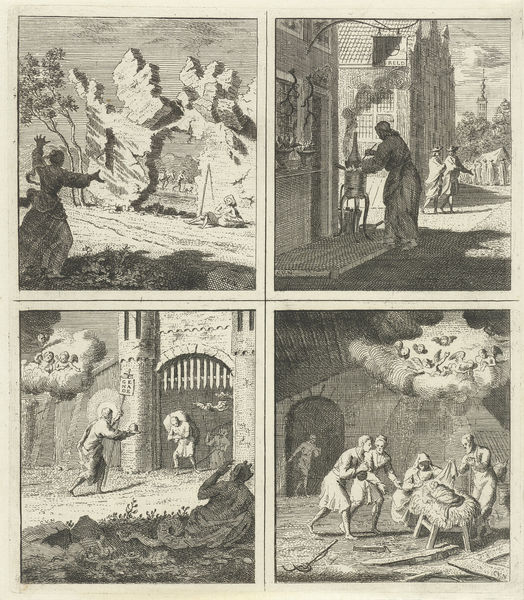
Titel: Voorzichtigheid is de moeder van de wijsheid / Apotheek / Christus biedt genade en vrijheid aan / Geboorte van Christus
Künstler: Cornelis van Noorde
Standort: Amsterdam
Institution: Rijksmuseum
Schlagwörter: christ, gravure, porte, nuage, chateau, papier, ange, anges, histoire, miracle, feu, dieu, jesus, saint, livre, bible, religion, catholique, esprit, testament, nativité, gravures, histoire sainte, miracles